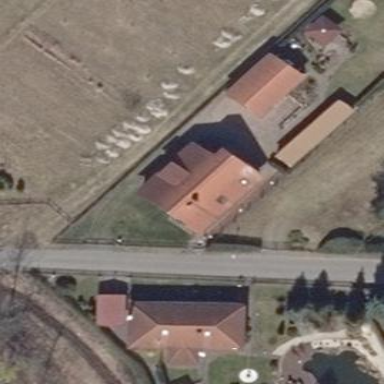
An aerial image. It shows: Residential building.